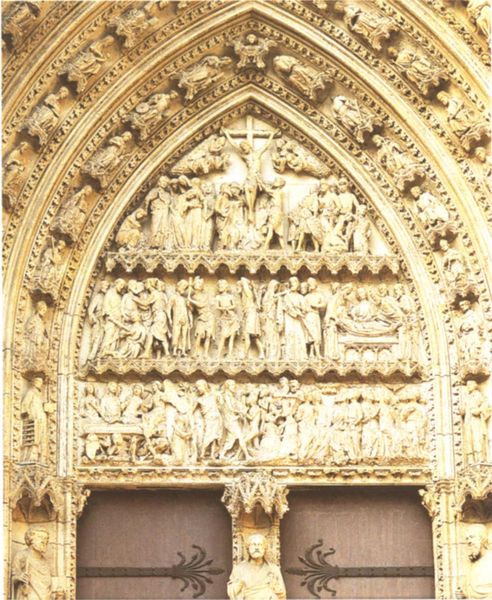
Titel: Portal, Tympanonfeld mit Szenen aus dem Leben Jesu (Portail de la Calende)
Standort: Rouen, Kathedrale (EU - F)
Schlagwörter: weiß, menschen, frankreich, hell, holz, tür, menge, ornament, bibel, stein, kirche, gold, gotik, skulptur, statue, relief, bogen, figuren, ornamente, tor, bögen, eingang, kreuz, torbogen, kathedrale, portal, skulpturen, pforte, statuen, sandstein, spitzbogen, christus, jesus, kreuzigung, baldachin, heilige, zierde, beschlag, jünger, sptzbogen, szenen, beschläge, rosetten, archivolte, tympanon, gewände, martyrer, gekreuzigter, apostel, bilderzählung, ornsment